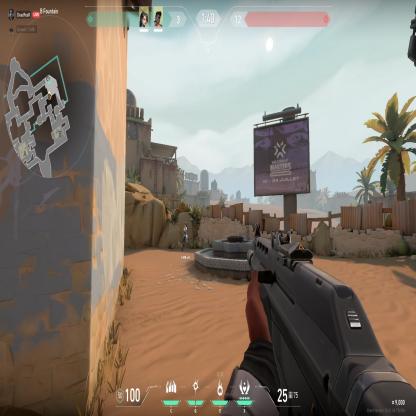
Label: teammate